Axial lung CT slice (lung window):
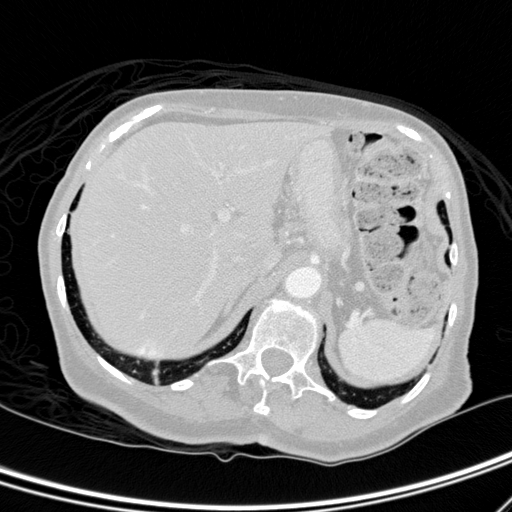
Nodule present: no